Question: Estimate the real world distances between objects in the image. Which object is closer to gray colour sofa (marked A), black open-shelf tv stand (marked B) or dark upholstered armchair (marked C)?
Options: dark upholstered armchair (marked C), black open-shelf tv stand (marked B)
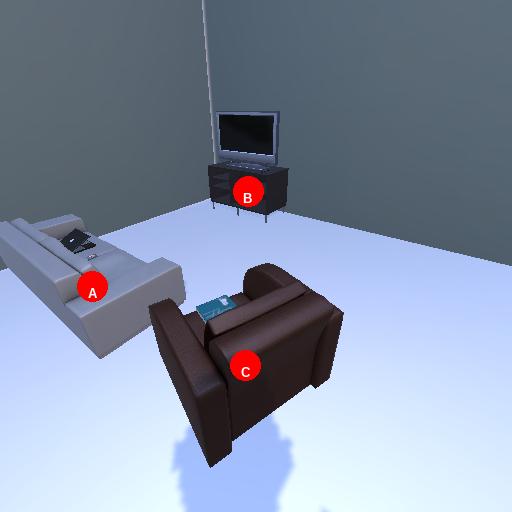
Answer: dark upholstered armchair (marked C)